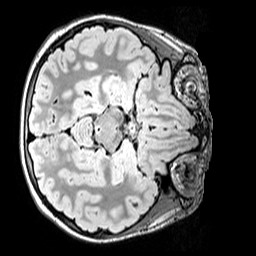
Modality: FLAIR
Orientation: axial
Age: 12
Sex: female
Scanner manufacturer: siemens
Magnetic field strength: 3 T
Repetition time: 5 s
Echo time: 0.388 s